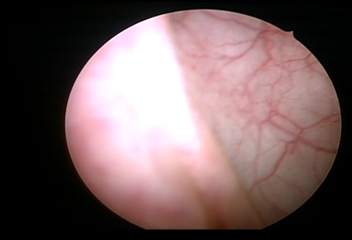
Modality: WLC
Class: Normal mucosa
Bladder cancer association: No